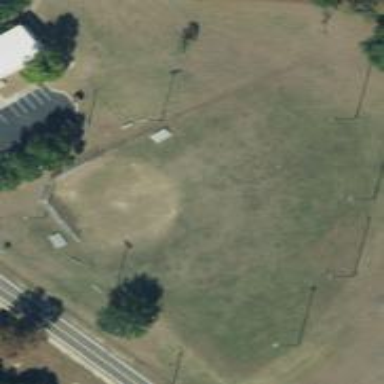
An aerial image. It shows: Softball pitch for leisure land activities.